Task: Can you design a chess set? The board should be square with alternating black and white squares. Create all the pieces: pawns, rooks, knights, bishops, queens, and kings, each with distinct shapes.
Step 1618:
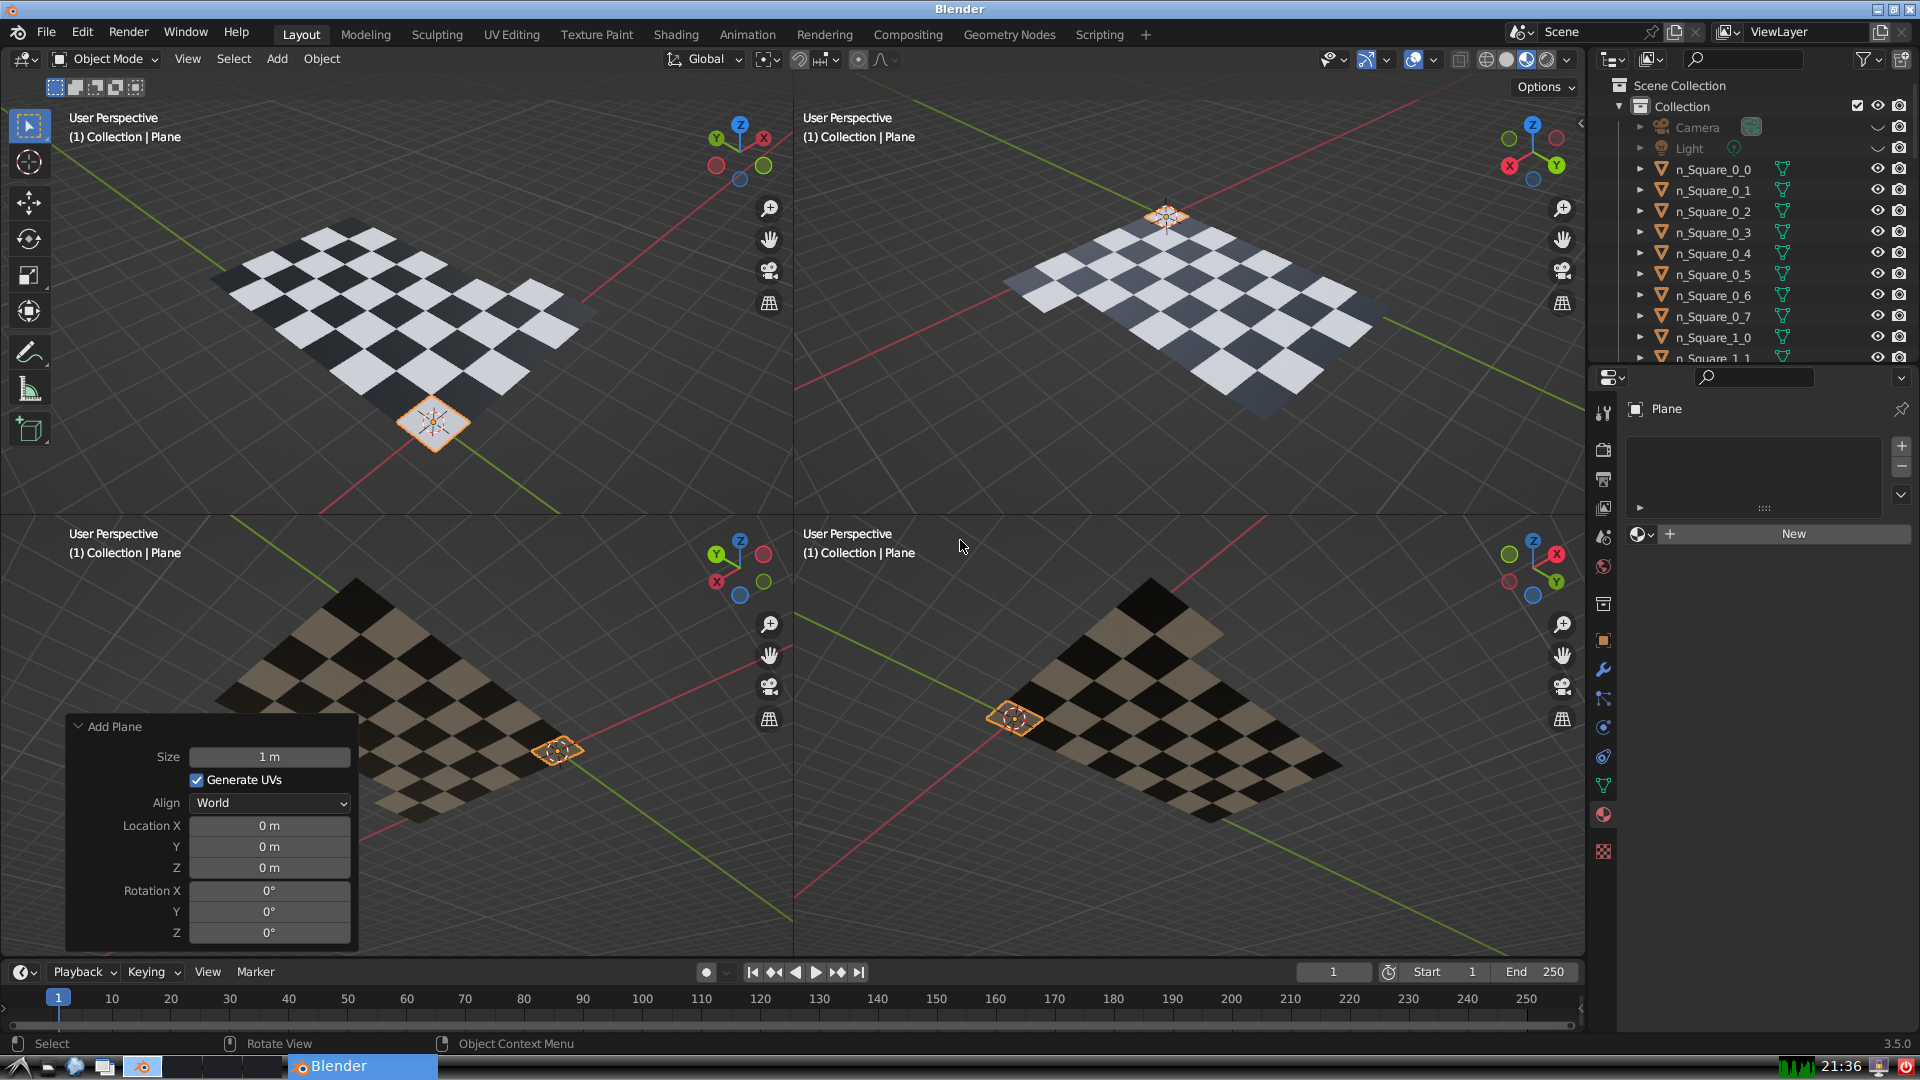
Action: {"mouse_move": [270, 826]}